Interaction volume radius: 10 \u00c5
Interaction volume height: 20 \u00c5
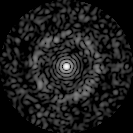
Disorder parameter: 0.8346